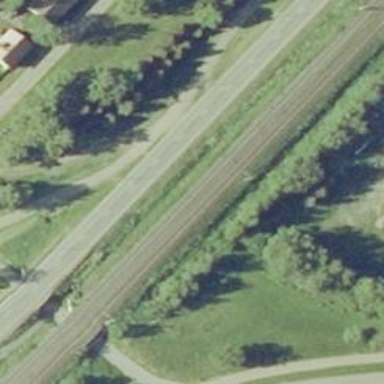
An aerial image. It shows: Abandoned railway.